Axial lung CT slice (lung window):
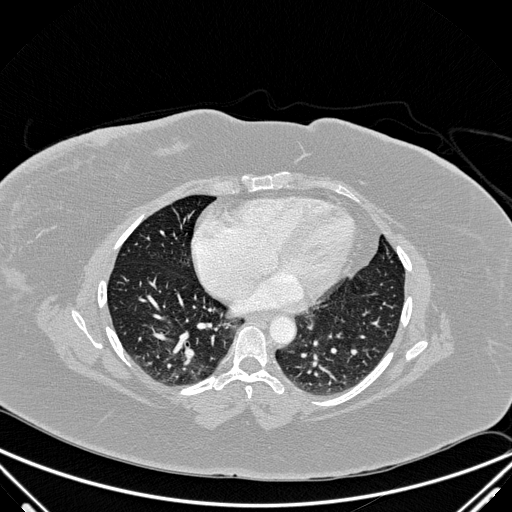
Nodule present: no